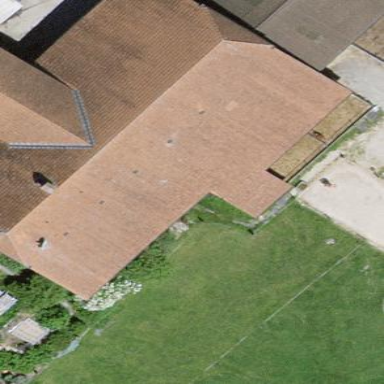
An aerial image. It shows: Farm building.